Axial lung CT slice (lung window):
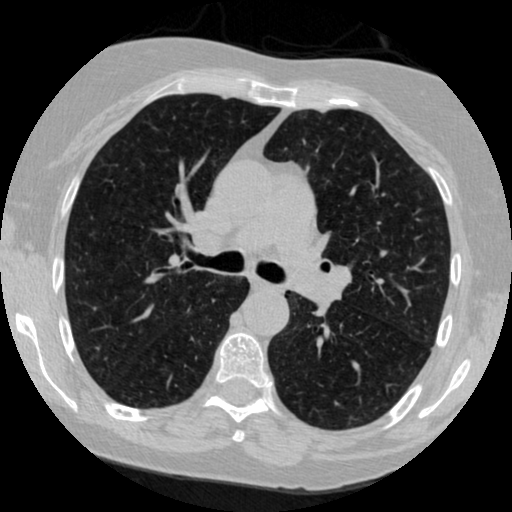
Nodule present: no